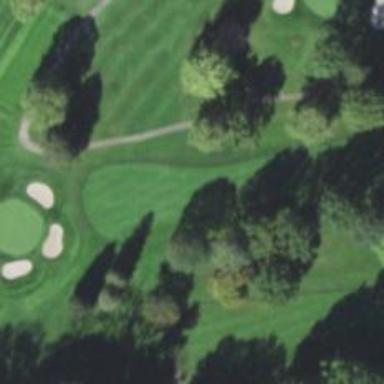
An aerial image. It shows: View of golf hole.